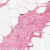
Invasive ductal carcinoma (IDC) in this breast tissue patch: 0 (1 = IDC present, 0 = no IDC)